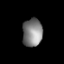
Tissue: lung
Cell type: Endothelial cells
Senescence score: 0.5507
Nuclear area (px): 545
Mean DAPI intensity: 129.532